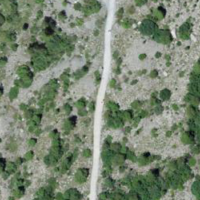
EUNIS habitat code: 47
Species observed at this site:
Rhododendron ferrugineum
Argynnis paphia
Gomphocerippus rufus
Trifolium pratense
Betula pendula